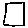
Label: square